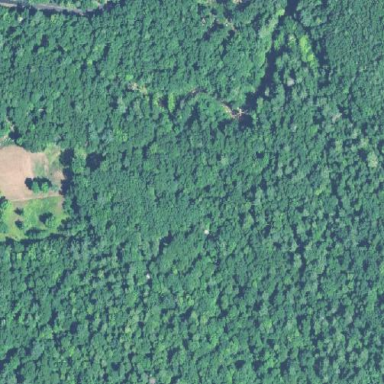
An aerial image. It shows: Nature reserve located within forest area.